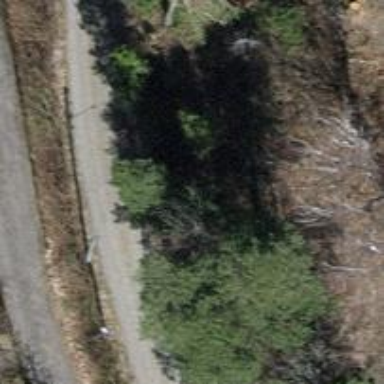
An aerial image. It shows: Power pole.